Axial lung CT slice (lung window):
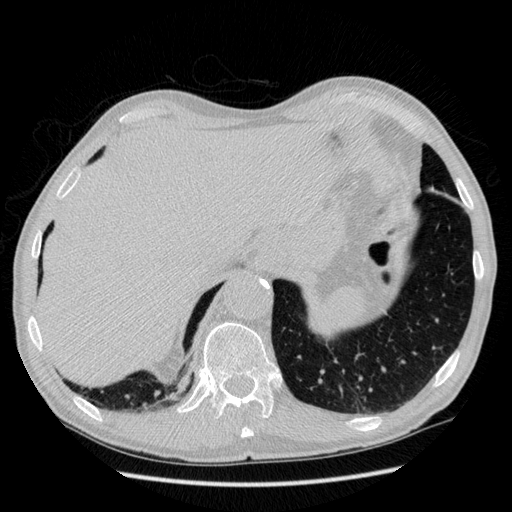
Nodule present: no